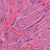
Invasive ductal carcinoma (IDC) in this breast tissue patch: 0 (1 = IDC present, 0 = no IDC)